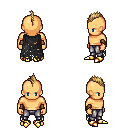
a pixel art fantasy rpg character, male body template, human, tanned skin, black tattered cape, metal pants, blonde mohawk hairstyle, cloth bracers, gold boots, four views (front, back, left, right), 2x2 character sprite sheet, small pixel art, hard edges, no anti-aliasing